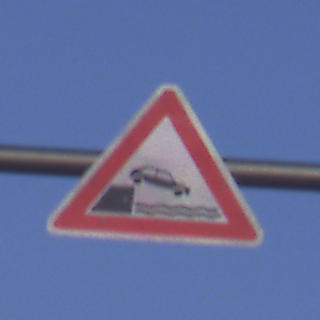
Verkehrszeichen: Ufer
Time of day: SunriseSunset
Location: Outdoor (Nature)
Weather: Clear
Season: NotSpecified
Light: Natural